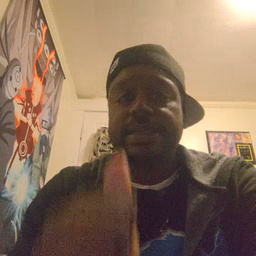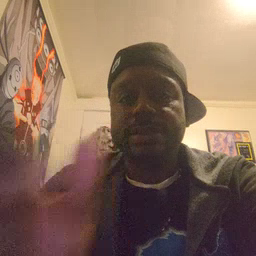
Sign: hide